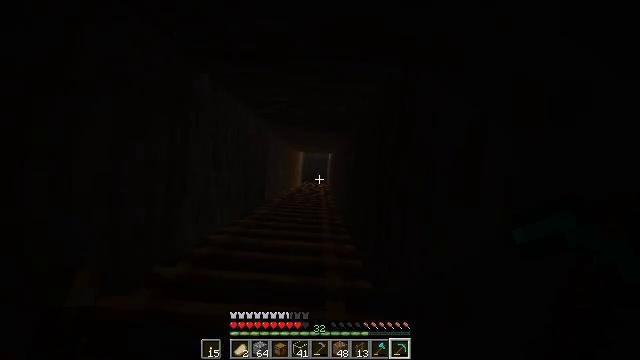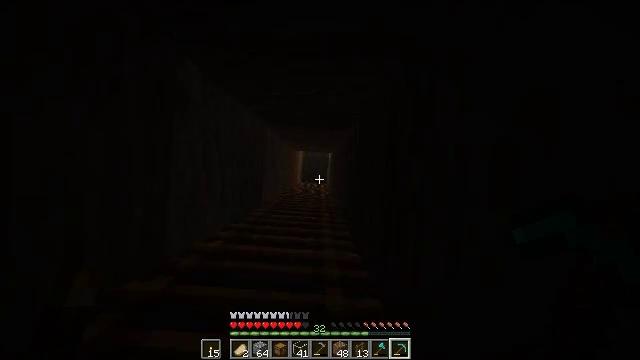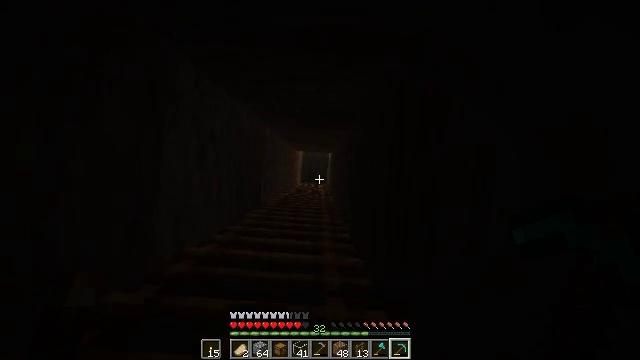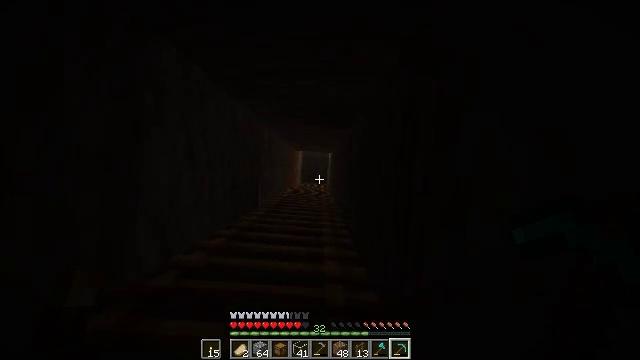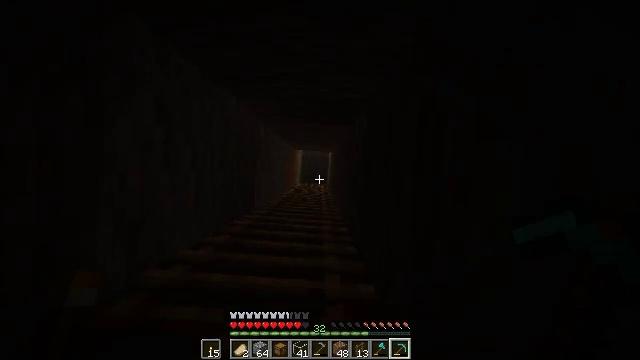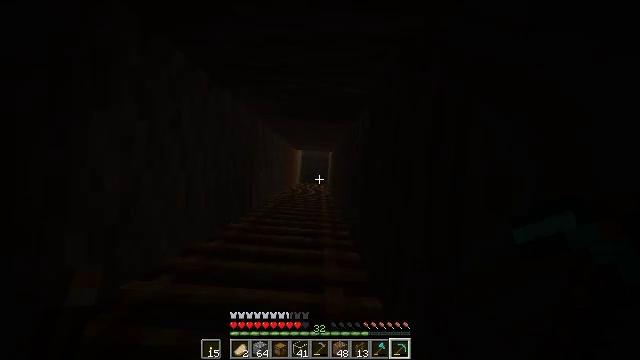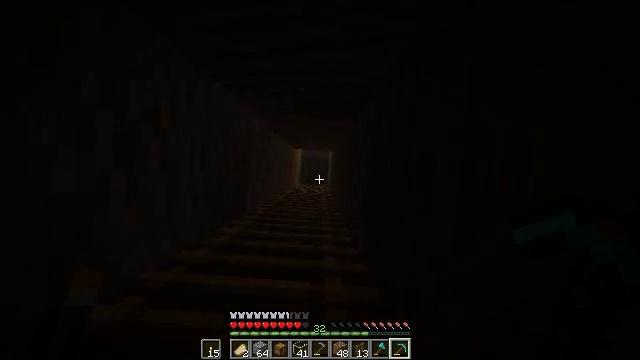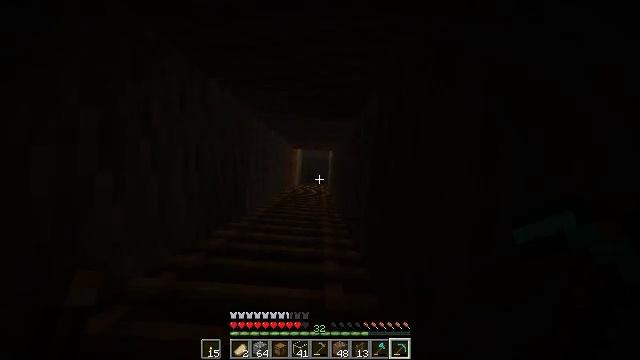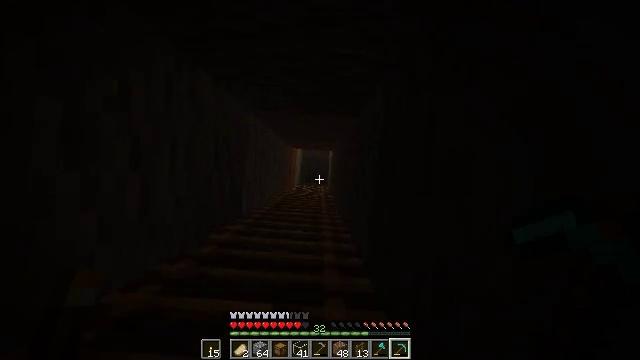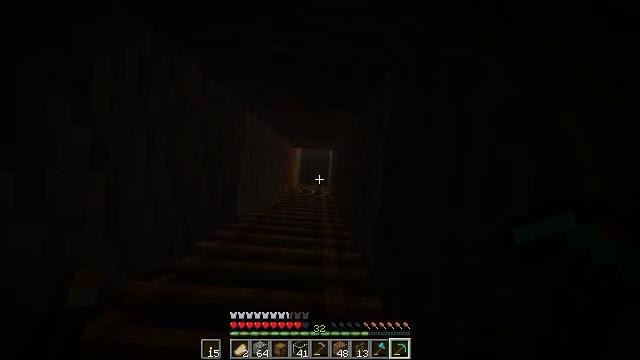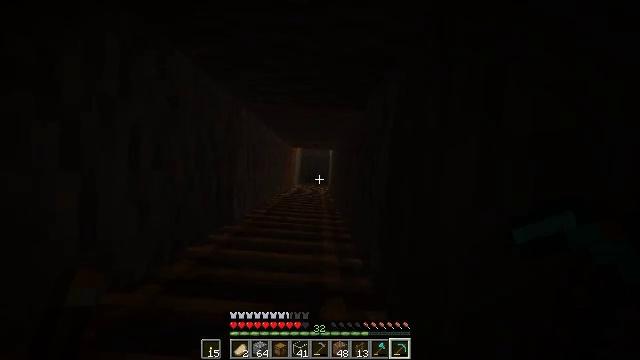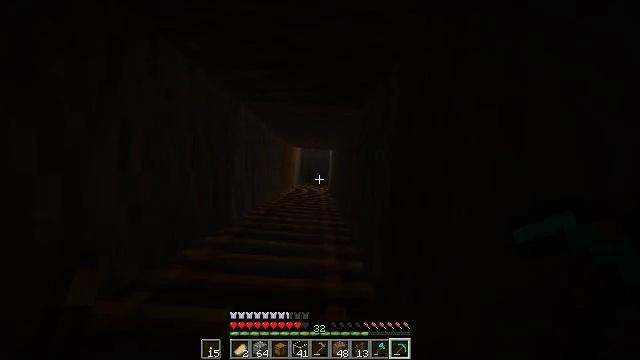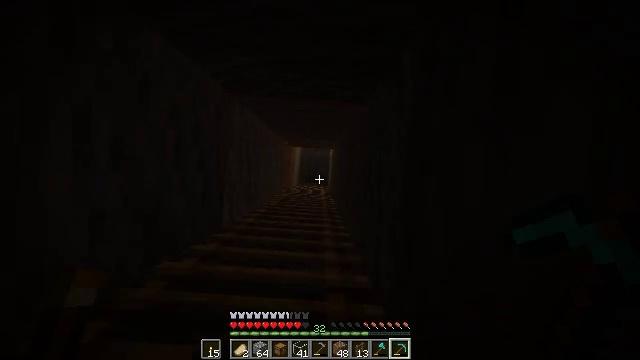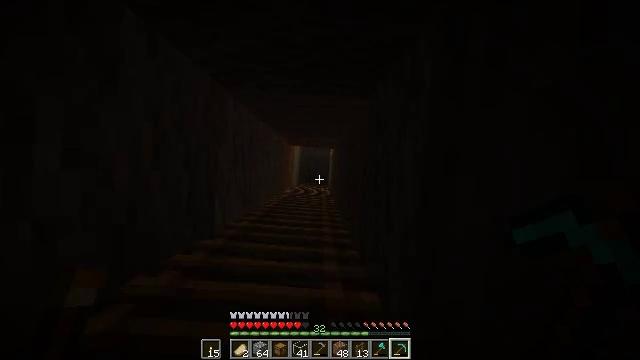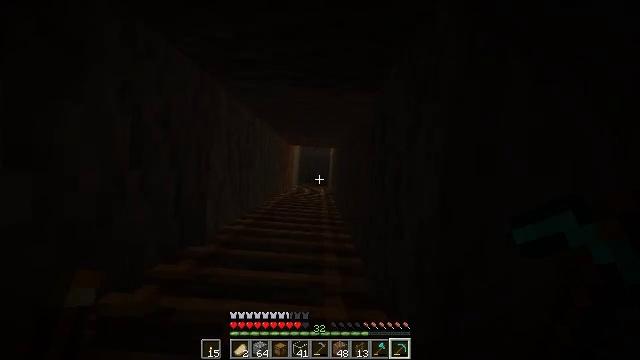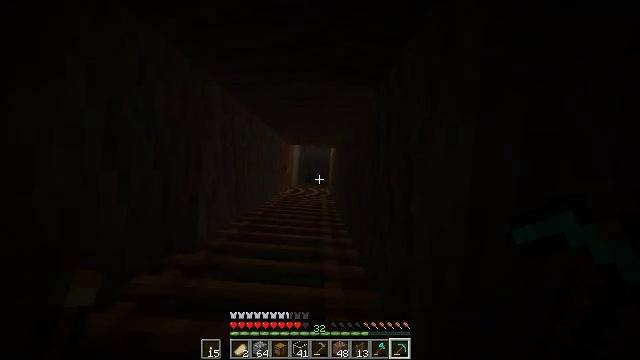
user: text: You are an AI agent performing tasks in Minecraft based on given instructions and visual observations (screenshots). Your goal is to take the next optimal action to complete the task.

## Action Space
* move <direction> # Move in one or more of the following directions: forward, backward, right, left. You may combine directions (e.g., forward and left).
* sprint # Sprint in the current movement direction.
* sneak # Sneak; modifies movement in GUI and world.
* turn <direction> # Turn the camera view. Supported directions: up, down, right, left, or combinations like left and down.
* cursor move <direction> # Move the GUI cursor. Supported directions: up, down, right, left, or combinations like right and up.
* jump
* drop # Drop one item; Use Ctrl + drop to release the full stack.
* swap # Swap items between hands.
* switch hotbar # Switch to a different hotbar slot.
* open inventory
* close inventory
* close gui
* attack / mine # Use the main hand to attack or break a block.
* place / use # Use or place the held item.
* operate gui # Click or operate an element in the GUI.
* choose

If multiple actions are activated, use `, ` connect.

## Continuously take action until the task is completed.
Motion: motion action
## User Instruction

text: craft item air
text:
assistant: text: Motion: move forward
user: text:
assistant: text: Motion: move forward
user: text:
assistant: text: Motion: move forward
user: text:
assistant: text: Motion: move forward
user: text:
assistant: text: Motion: move forward
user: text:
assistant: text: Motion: move forward
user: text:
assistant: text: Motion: move forward
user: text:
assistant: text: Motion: move forward
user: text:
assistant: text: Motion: move forward
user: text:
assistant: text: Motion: move forward
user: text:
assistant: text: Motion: move forward
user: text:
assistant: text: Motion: move forward
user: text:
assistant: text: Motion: move forward
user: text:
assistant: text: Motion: move forward
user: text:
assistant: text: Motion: move forward
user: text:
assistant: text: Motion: move forward
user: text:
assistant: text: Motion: move forward
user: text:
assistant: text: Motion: move forward
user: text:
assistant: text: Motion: move forward
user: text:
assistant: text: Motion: move forward
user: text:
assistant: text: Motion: move forward
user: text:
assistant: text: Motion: move forward
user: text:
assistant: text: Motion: move forward
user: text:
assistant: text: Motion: move forward
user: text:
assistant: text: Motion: move forward
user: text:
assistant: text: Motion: move forward
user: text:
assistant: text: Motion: move forward
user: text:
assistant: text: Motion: move forward
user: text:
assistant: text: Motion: move forward
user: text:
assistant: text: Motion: move forward